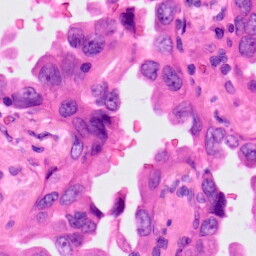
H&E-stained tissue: Lung